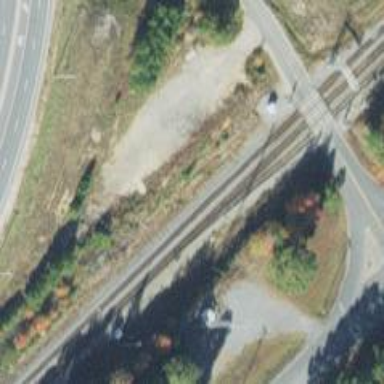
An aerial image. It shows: Railway track.